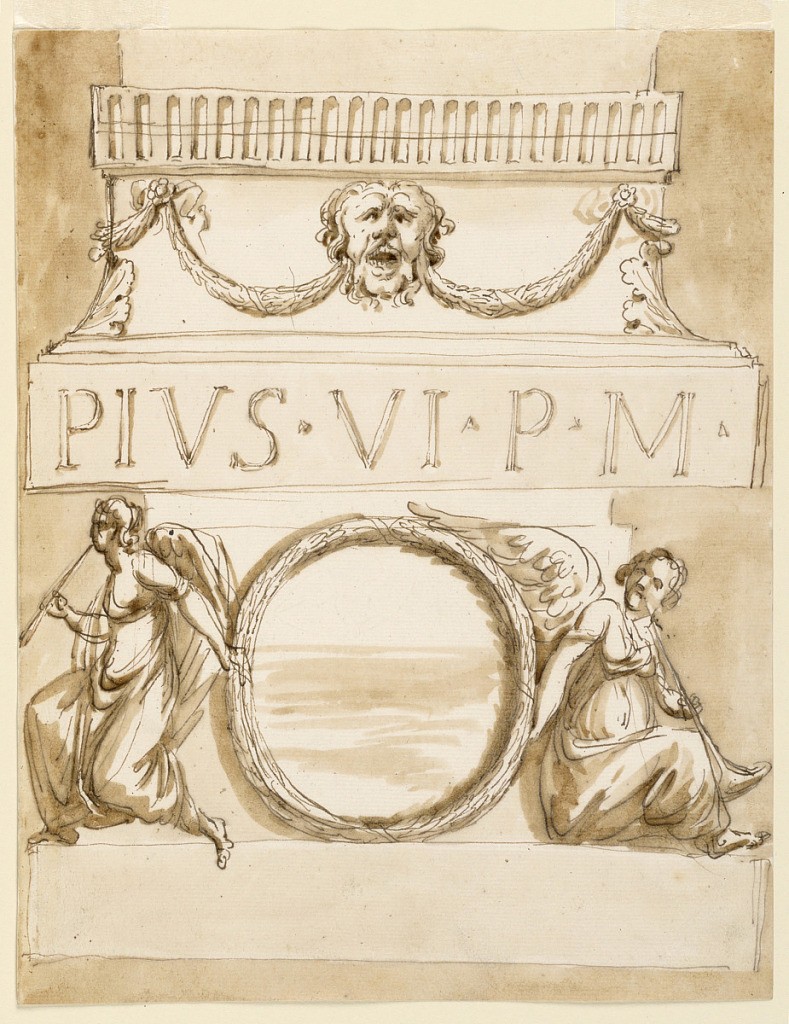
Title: Pedestal of a pilar
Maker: Giuseppe Barberi, Italian, 1746–1809
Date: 1780–1790
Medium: Pen and brown ink, brush and brown wash on paper
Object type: Drawing
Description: Vertical rectangle. Below is a plinth. Upon it stands a wreath, supported by two winged women, sitting, with trumpets. For their posture two suggestions are made. Above it is a projecting band with "PIVS. VI. P. M" Above it are moldings and a curved frieze with festoons supported by a mask. Above it is a band with flutes. Usual background.